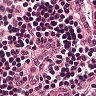
Metastatic tissue present: no